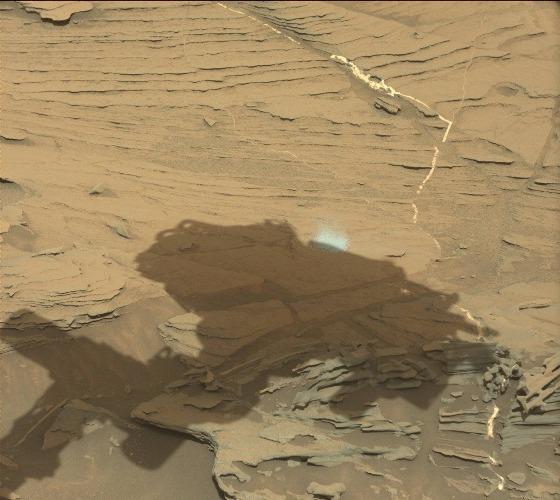
Terrain classes present: Bedrock, Gravel / Sand / Soil, Shadow